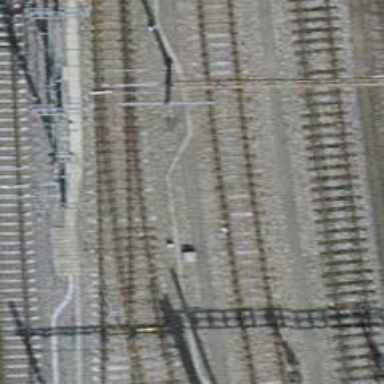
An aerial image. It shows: Rail yard with electrified rails and single track.